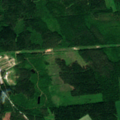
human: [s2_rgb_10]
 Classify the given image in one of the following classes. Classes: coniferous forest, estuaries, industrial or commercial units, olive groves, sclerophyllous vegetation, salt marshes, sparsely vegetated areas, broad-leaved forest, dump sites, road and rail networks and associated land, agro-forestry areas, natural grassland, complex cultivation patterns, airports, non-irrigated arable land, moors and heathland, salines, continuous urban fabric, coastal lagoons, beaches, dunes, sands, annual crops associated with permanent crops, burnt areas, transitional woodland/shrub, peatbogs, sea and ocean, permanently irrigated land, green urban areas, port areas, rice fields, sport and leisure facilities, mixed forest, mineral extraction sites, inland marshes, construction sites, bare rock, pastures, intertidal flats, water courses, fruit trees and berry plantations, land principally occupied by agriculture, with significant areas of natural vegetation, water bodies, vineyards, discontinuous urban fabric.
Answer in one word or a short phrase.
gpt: non-irrigated arable land, land principally occupied by agriculture, with significant areas of natural vegetation, mixed forest, transitional woodland/shrub